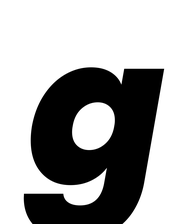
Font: Poppins-ExtraBoldItalic